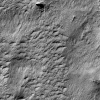
Atmospheric dust classification: not_dusty